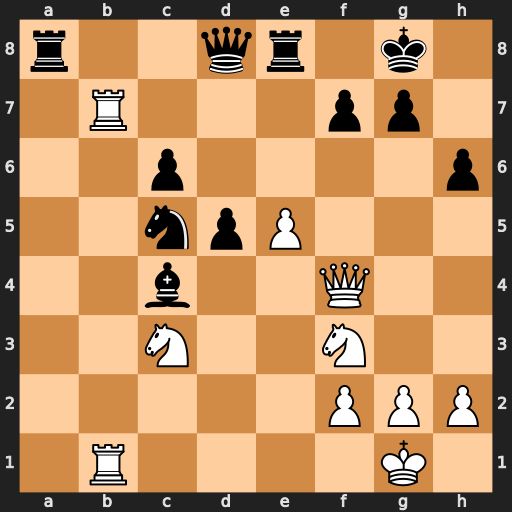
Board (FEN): r2qr1k1/1R3pp1/2p4p/2npP3/2b2Q2/2N2N2/5PPP/1R4K1
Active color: w
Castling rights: -
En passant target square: -
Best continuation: Qxf7+ Kh8 Qxg7#